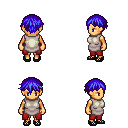
a pixel art fantasy rpg character, female body template, human, tanned skin, white tunic, red pants, blue short bangs hairstyle, ghillies, four views (front, back, left, right), 2x2 character sprite sheet, small pixel art, hard edges, no anti-aliasing